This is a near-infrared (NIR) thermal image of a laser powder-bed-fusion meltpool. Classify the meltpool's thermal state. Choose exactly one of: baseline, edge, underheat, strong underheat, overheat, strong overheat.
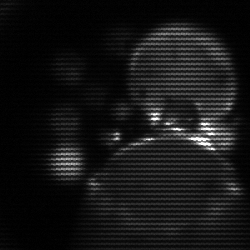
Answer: edge